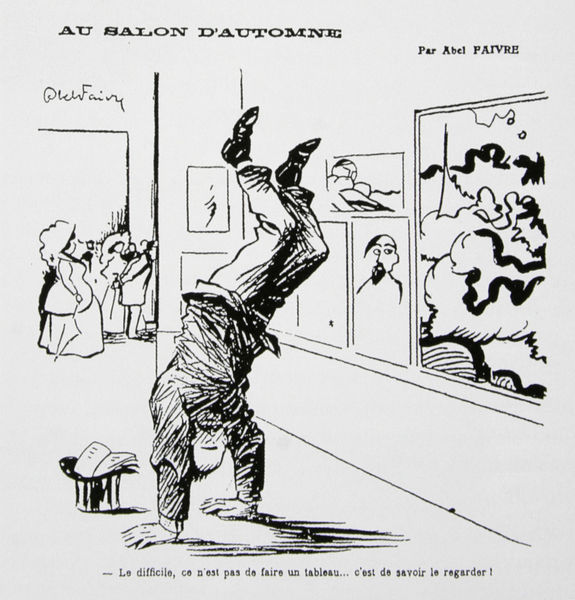
Titel: Au Salon d'Automne
Künstler: Jules-Abel Faivre
Institution: (Seriendruck)
Schlagwörter: gemälde, gruppe, mann, schatten, weiß, frauen, menschen, grau, hintergrund, hut, licht, raum, schwarz, skizze, strasse, zeichnung, zimmer, dame, schirm, zylinder, bart, hose, jacke, wand, rahmen, stehen, herr, hände, portrait, signatur, natur, beine, schrift, bilder, schuhe, zuschauer, moderne, grafik, graphik, besucher, saal, vorführung, französisch, karikatur, dick, betrachter, fett, tusche, hängen, buch, lithographie, schraffur, ironie, schwarzweiß, text, autor, daumier, ausstellung, untertitel, zeile, straffur, kopfstand, bilderwand, besucherin, abstrakte kunst, glaerie, handstand, kunstkritik, honoré, die kunst des anschauens, die kunst des verstehens, kunstsalon, strassenkünstler